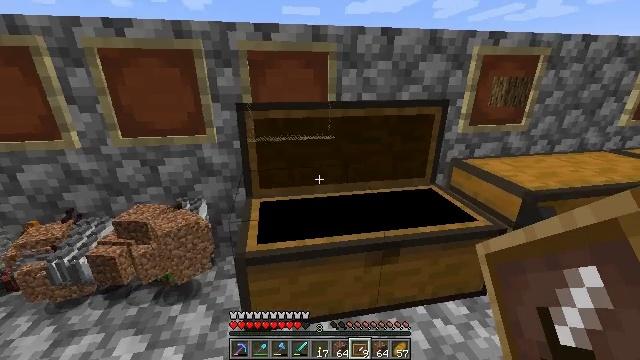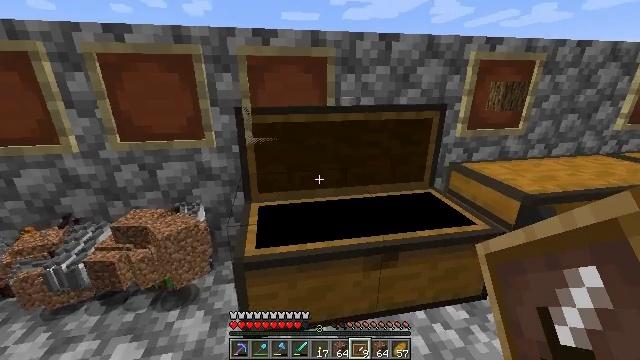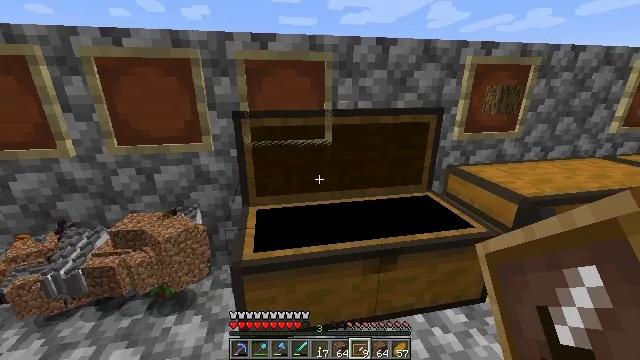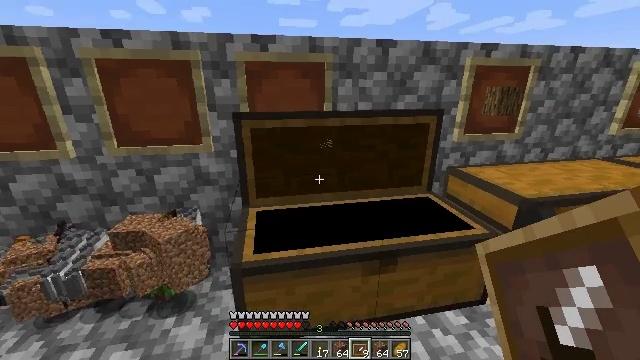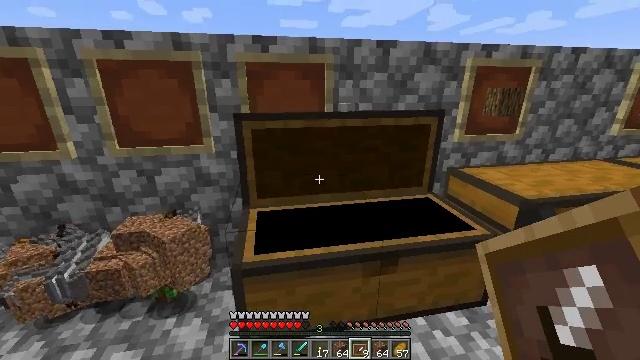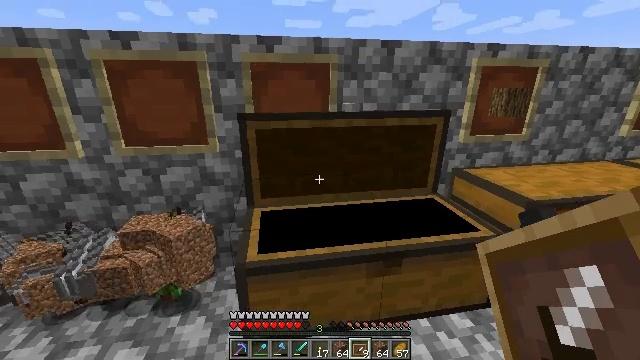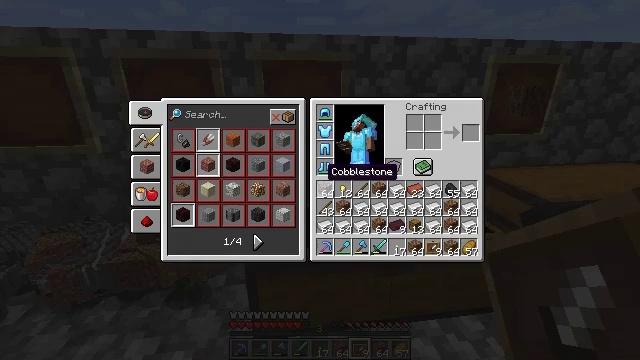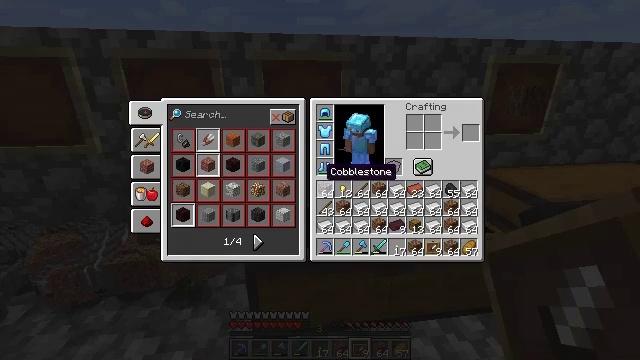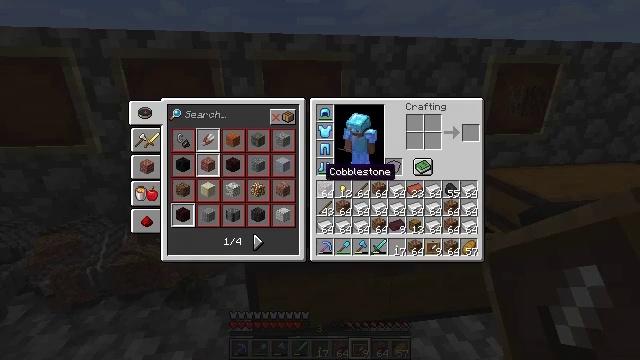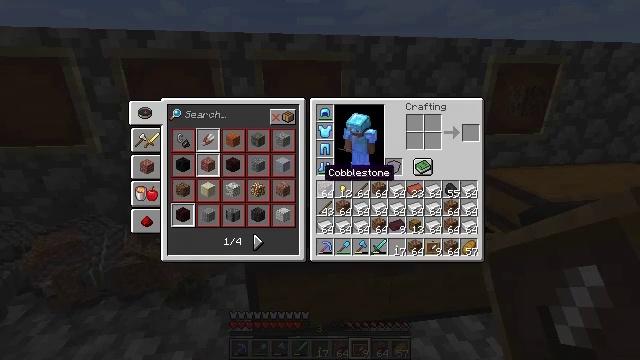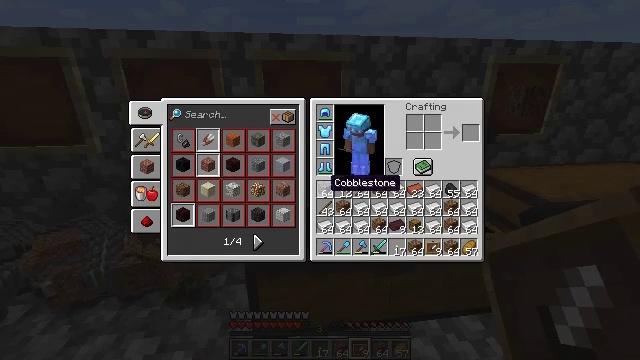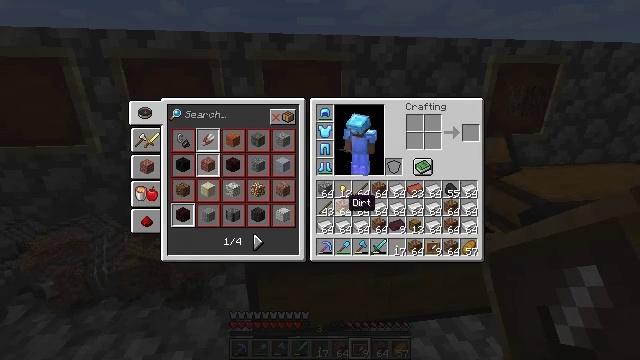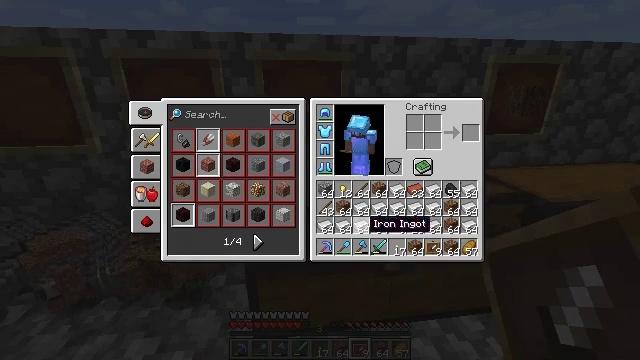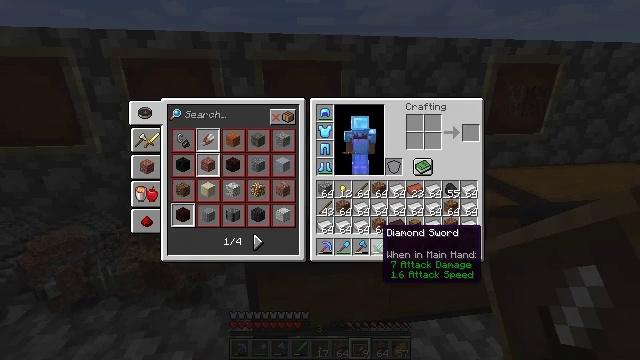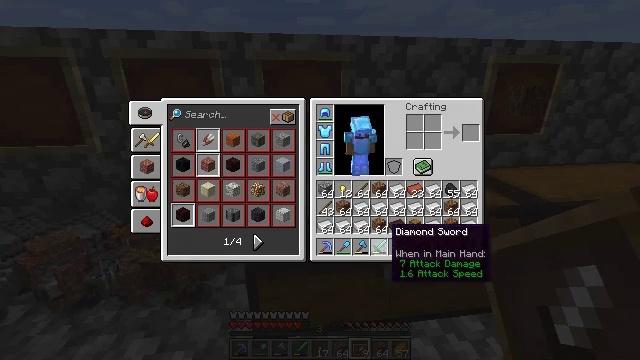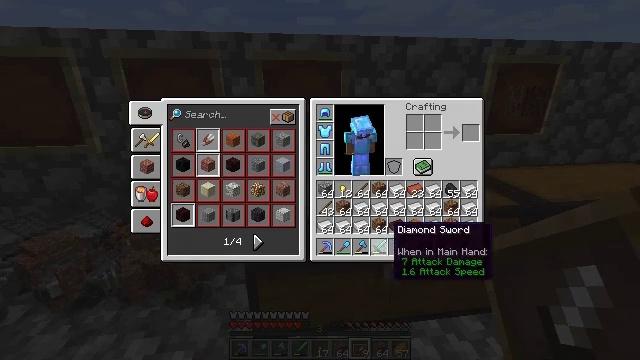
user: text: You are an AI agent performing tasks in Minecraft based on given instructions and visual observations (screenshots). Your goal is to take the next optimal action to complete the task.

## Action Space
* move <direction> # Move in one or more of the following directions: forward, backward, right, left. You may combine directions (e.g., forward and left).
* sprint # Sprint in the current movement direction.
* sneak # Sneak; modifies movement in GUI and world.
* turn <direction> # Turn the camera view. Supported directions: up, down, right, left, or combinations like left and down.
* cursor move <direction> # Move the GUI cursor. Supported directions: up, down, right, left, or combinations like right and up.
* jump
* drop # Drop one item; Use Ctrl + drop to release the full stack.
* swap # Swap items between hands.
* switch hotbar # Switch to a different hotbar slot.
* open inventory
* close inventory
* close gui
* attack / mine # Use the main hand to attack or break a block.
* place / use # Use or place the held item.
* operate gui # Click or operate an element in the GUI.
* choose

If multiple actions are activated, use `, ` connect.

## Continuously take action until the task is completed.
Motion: motion action
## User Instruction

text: Drop an acacia fence.
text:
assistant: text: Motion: no_op
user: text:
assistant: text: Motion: no_op
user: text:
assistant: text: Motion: no_op
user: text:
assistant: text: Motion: no_op
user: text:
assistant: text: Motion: no_op
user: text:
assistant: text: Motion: turn left, close inventory
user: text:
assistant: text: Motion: close inventory
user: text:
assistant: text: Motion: close inventory
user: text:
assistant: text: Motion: close inventory
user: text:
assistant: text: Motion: cursor move down, open gui
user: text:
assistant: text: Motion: cursor move right and down
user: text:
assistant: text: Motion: cursor move right and down
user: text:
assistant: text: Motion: cursor move right and down
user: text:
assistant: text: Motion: cursor move right
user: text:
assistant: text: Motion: no_op
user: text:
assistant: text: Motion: no_op
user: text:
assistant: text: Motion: no_op
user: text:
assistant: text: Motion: no_op
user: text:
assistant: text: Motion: cursor move right
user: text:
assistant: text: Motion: cursor move right and down
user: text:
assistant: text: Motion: cursor move right
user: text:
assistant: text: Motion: no_op
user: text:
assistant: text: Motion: no_op
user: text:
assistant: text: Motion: no_op
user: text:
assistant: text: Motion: no_op
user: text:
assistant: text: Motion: cursor move left
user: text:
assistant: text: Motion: cursor move left
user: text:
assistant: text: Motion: no_op
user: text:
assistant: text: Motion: close gui
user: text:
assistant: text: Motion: no_op